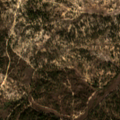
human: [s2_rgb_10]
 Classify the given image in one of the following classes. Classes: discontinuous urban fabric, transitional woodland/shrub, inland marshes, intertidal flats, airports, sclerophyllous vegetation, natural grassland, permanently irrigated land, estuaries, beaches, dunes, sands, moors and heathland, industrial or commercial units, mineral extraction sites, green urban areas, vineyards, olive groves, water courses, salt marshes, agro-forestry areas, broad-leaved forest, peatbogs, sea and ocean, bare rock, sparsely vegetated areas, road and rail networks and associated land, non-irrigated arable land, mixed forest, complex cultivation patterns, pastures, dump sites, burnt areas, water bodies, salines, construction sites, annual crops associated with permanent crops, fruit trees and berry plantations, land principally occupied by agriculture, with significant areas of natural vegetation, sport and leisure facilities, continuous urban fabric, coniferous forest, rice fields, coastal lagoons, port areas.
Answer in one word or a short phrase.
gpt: agro-forestry areas, broad-leaved forest, mixed forest